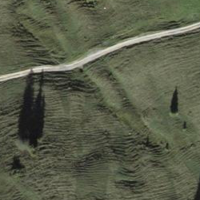
EUNIS habitat code: 23
Species observed at this site:
Arnica montana